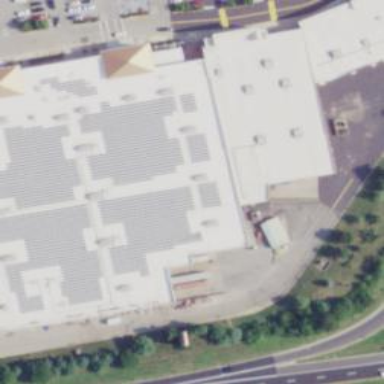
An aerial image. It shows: Retail building.